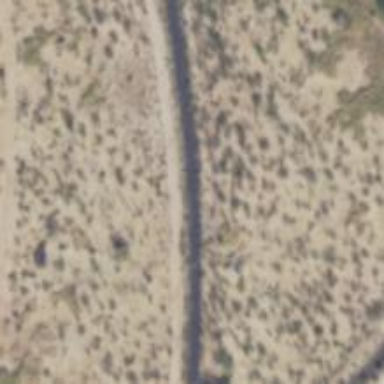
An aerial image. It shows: Abandoned railway.